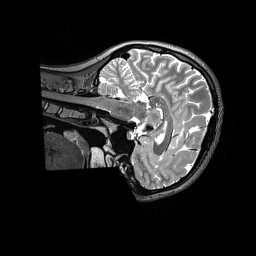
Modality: T2w
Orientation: sagittal
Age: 17
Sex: female
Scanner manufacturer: siemens
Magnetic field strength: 3 T
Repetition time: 3.2 s
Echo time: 0.564 s